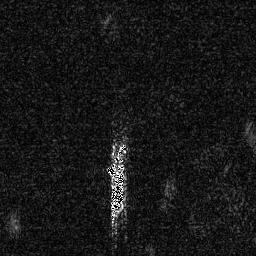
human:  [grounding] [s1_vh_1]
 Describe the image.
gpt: In the satellite image, there is  <ref>1 large ship </ref> <box>[[40, 54, 50, 86, 0]]</box> located at bottom.